Question: I'm currently having a problem with Lightbox 2. All scripts and CSS are installed correctly and I haven't changed or added code to the css and scripts.
I keep getting the result below every time and I can't seem to fix it. Any ideas on why this keeps happening?

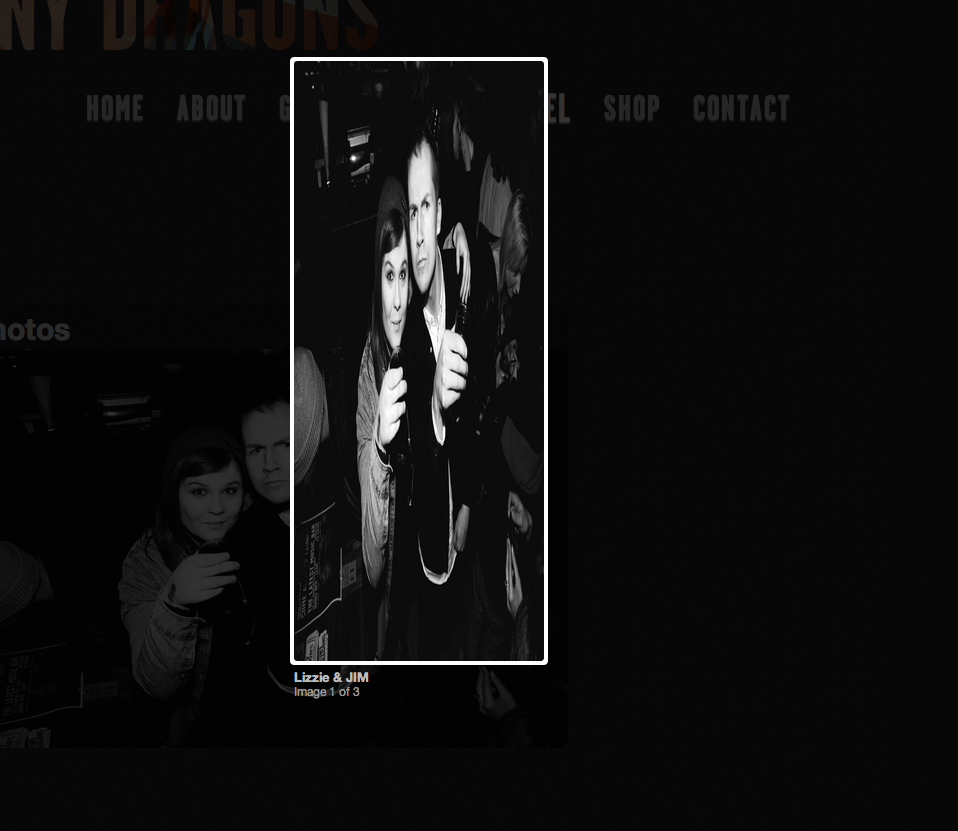
Answer: I had the same problem. Fortunately, the solution is very easy:
In lightbox.css, add the following line to :
'max-width: inherit;'
This should fix your problem. I found the answer at <URL>